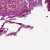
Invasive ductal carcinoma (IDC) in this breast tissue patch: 0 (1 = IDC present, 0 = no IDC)